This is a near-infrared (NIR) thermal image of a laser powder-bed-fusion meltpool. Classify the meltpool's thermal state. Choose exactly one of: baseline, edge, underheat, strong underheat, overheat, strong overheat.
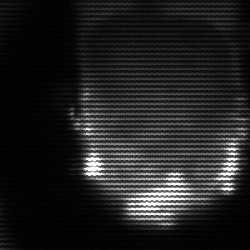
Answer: baseline